Current action and preconditions to check: trajectory_clear

Your task: For each precondition in the list above, predict whether it will hold at this action.

Consider the current scene as observed from the mobile robot's camera, and analyze the predicted future states of all dynamic agents (e.g., people, animals, vehicles, or any moving entities) within the NEXT SECOND.

IMPORTANT: Only answer "very likely" if you are absolutely certain—based on strong, clear evidence—that a dynamic agent will violate the precondition in the predicted future state. Do NOT answer "very likely" for unlikely, ambiguous, or low-probability risks.

Ask yourself for each precondition: Is there a high probability, with clear and convincing evidence, that the predicted future states of any dynamic agent will interfere with the predicted future state of the currently executing action within the NEXT SECOND, causing that precondition to fail?

Assess the risk level based on these predictions. Use "likely" or "very likely" if motions create a clear risk of interference.

Use "neutral" or "improbable" if agents are nearby but their predicted paths are clearly diverging or non-conflicting.

Failure Risk Categories: "very improbable", "improbable", "neutral", "likely", "very likely"

Answer Format: Output ONLY the probability_of_failure value from these categories: "very improbable", "improbable", "neutral", "likely", "very likely"

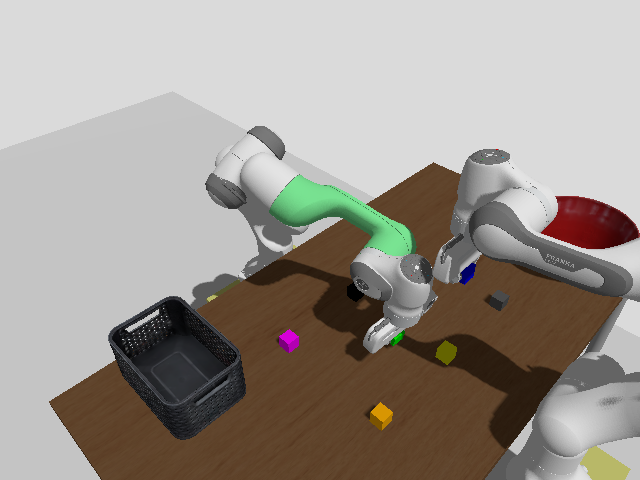

Answer: neutral